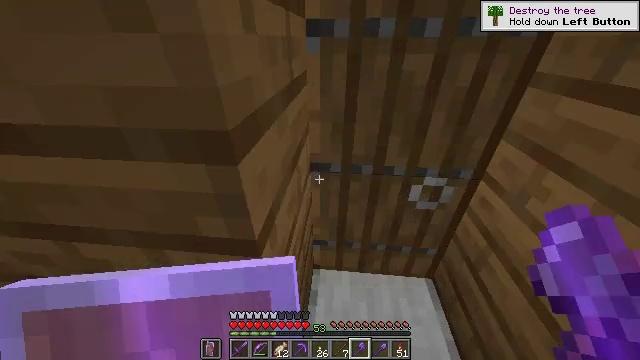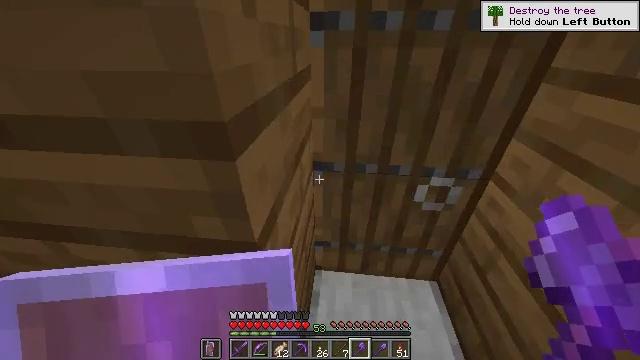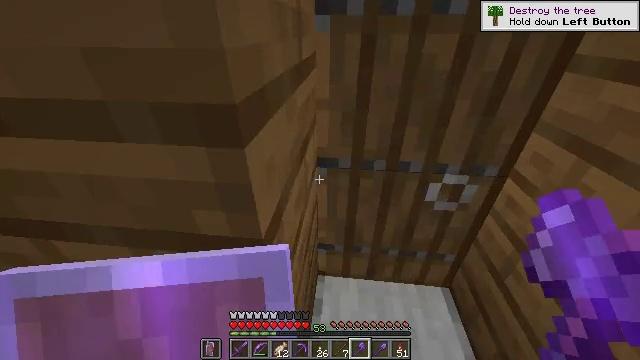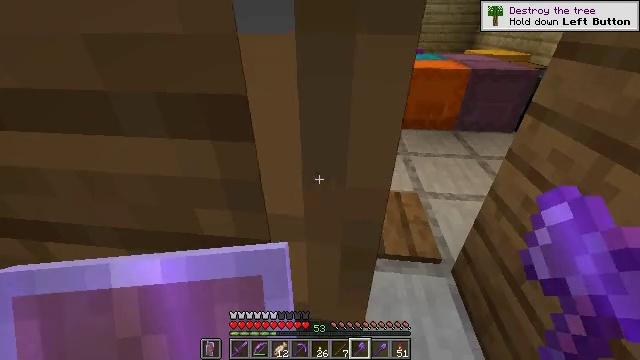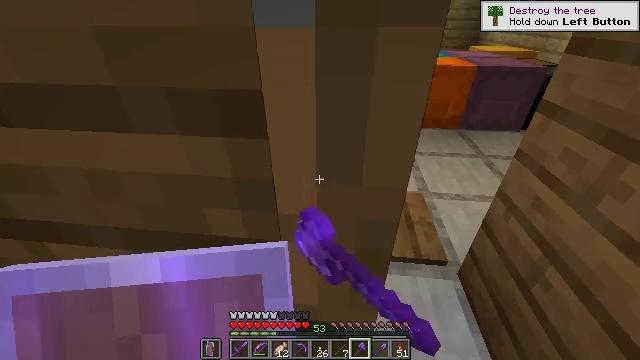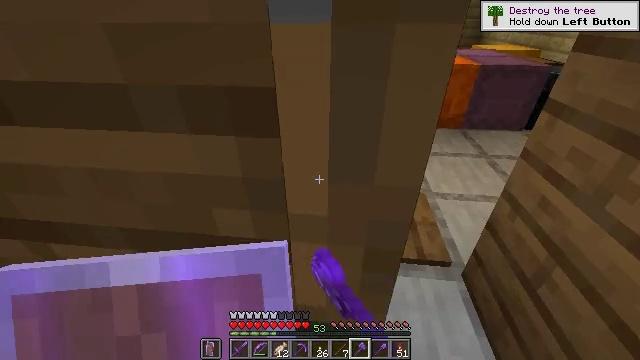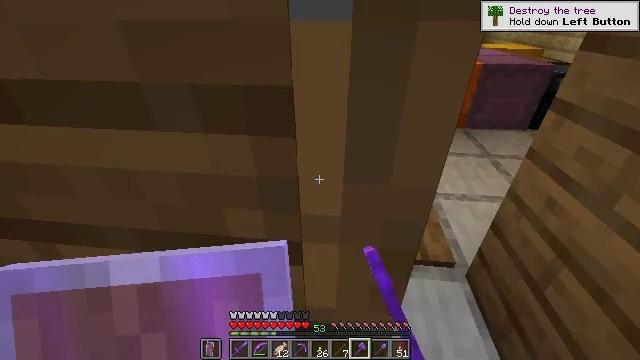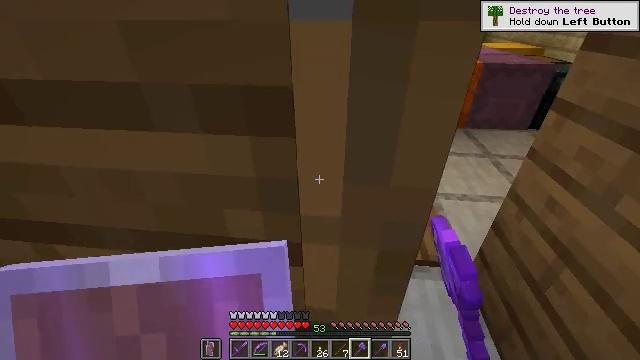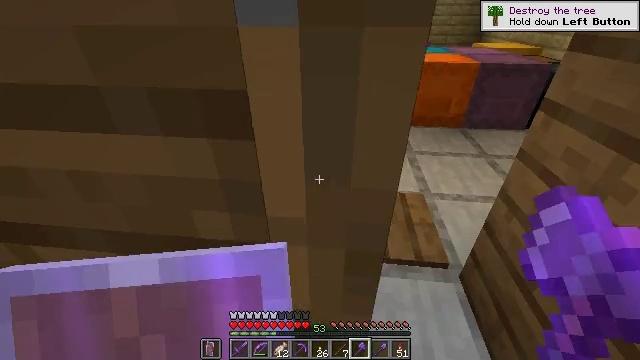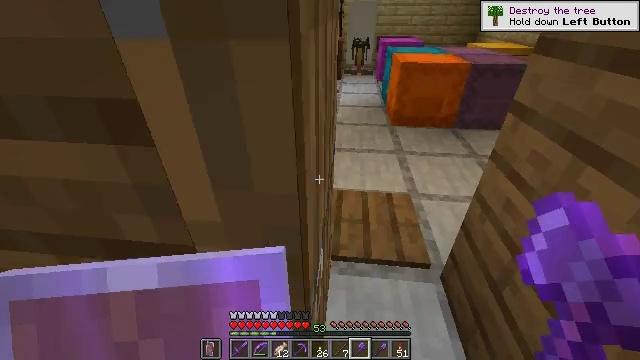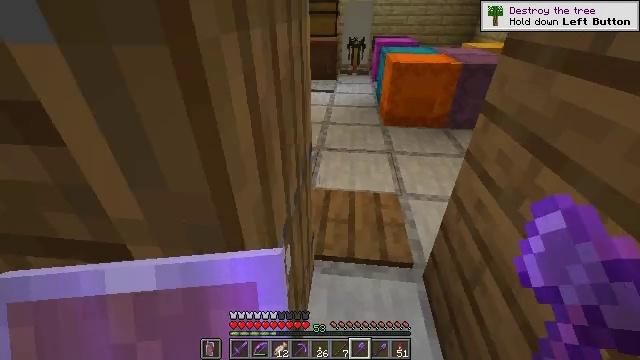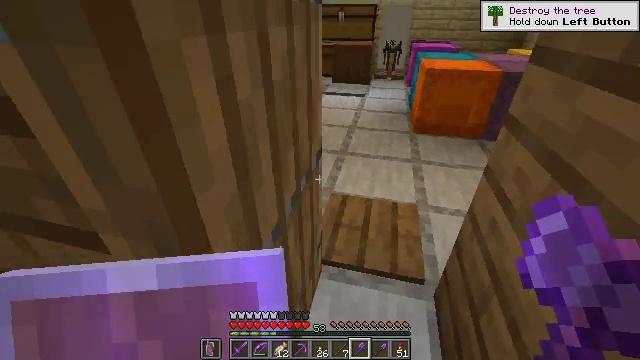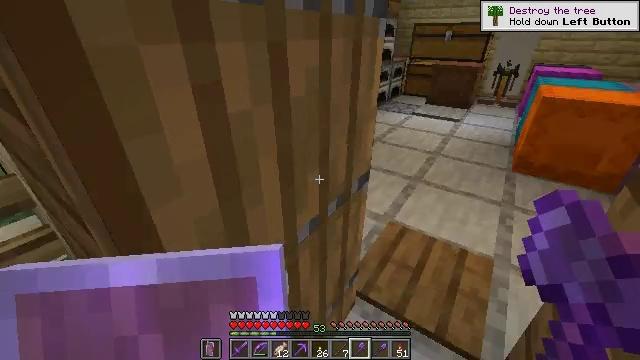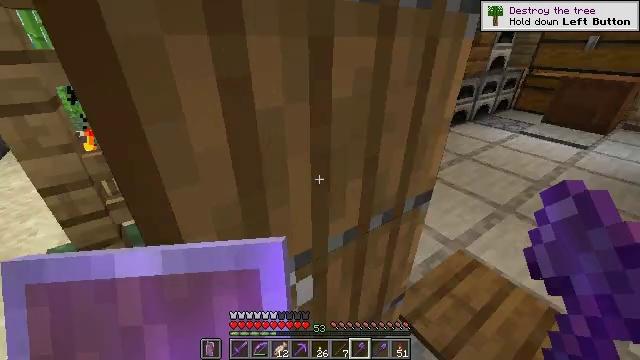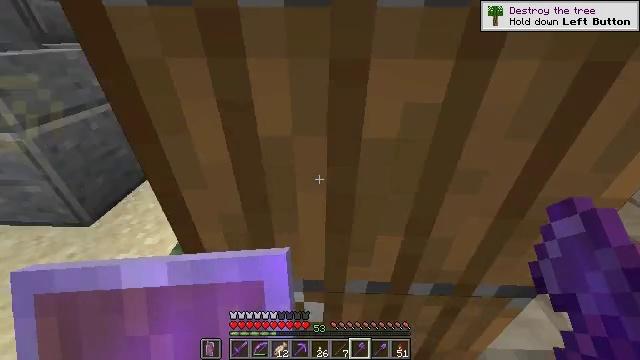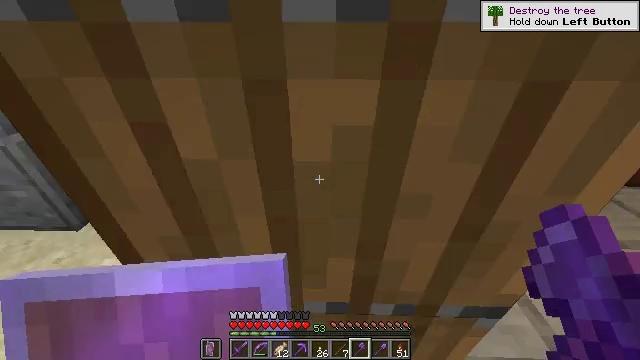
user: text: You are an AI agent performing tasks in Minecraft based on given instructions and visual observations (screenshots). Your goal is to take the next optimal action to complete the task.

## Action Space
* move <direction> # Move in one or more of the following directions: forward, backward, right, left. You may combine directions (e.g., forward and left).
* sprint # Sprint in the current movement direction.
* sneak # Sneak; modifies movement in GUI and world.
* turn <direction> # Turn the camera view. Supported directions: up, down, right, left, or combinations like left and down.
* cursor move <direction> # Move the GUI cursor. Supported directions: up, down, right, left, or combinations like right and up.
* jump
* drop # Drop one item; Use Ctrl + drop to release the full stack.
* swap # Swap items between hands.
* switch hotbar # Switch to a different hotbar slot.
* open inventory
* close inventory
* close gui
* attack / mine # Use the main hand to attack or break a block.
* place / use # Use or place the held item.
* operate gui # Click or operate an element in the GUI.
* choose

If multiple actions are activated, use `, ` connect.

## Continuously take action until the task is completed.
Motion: motion action
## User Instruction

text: Retrieve vines from walls or cliffs.
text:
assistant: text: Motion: move forward, sprint
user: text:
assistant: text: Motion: move forward, sprint
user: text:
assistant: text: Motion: move forward, sprint, use / place
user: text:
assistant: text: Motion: move forward, sprint, use / place
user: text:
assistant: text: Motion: move forward, sprint
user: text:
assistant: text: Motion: move forward, sprint
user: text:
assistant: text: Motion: move forward and move right, sprint
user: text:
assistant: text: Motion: move forward and move right, sprint
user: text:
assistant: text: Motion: move forward and move right, sprint
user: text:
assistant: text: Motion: move forward and move right, sprint
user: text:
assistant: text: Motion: move forward and move right, sprint, turn left
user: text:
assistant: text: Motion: move forward and move right, sprint, turn left and up
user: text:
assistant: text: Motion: move forward and move right, sprint, turn left
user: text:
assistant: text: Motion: move forward and move right, sprint, turn left and down
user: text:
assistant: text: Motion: move forward and move right, sprint
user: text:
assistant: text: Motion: move forward and move right, sprint
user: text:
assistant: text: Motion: move forward
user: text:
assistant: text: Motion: move forward
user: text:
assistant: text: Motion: move forward
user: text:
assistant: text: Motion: move forward
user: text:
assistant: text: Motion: move forward and move right
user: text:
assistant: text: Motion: move forward and move right
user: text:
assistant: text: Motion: move forward and move right, turn right and up
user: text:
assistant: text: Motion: move forward and move right, turn right
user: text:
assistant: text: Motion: move right
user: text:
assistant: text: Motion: no_op
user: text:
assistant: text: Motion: turn right
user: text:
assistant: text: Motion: turn right
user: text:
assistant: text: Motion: turn right
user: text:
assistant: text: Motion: no_op